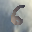
Label: 6